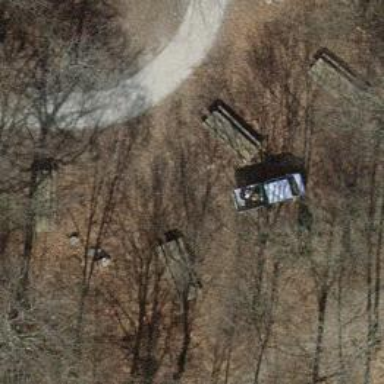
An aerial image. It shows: Picnic site with woodchips surface.